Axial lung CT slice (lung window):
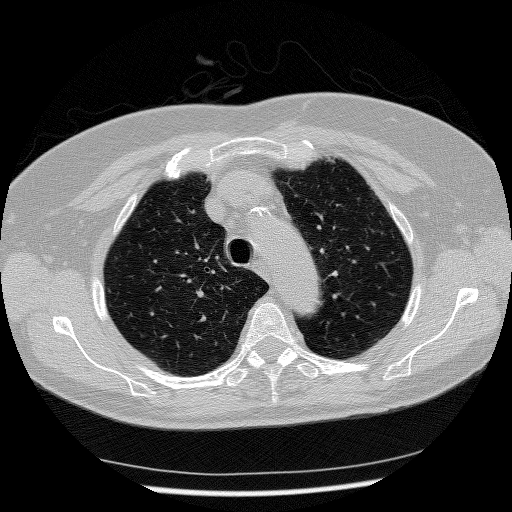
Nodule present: no